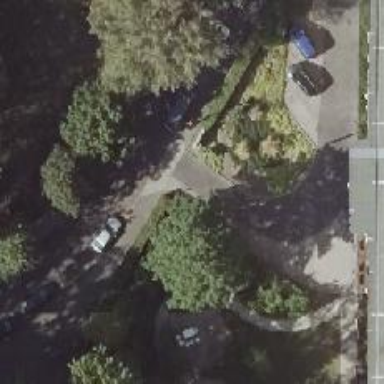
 while on the left side there is perpendicular parking on the kerb."